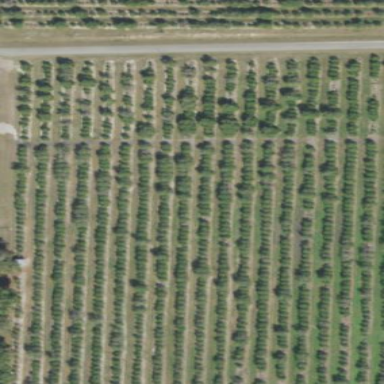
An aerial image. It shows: Orchard.